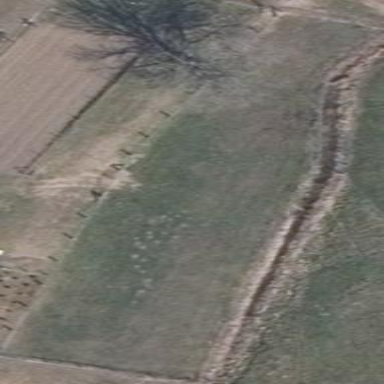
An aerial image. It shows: Fence surrounding meadow used for pasture.